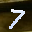
Label: 7